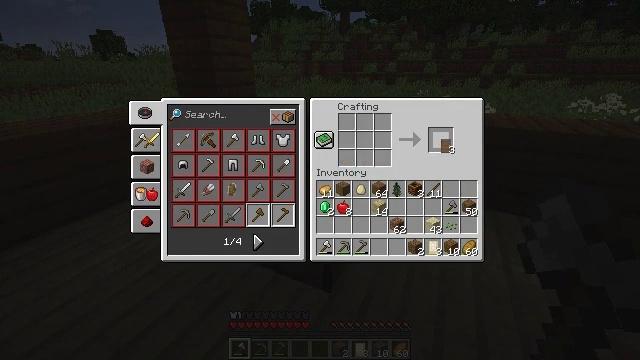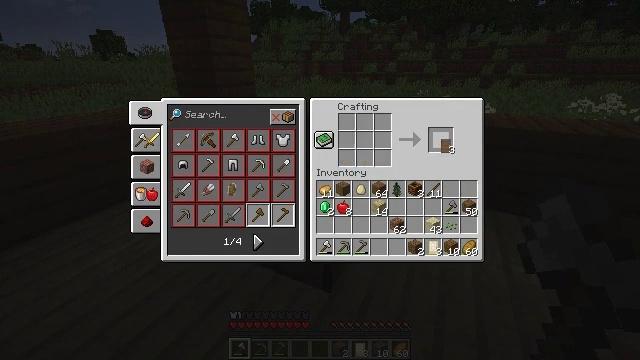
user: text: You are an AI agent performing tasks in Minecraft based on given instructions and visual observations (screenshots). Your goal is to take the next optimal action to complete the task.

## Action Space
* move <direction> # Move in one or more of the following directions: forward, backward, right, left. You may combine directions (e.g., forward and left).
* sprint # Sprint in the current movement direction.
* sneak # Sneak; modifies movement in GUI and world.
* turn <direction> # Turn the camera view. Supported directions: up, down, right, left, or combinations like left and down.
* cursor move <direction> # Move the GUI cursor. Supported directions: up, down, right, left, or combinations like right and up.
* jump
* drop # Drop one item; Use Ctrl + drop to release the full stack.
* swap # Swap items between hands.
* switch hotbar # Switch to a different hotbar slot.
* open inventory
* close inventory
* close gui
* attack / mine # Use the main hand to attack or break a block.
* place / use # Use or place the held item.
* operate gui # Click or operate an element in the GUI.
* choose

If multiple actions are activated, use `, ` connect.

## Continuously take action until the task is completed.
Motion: motion action
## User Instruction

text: Use spruce planks to make a spruce door.
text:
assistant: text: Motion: no_op
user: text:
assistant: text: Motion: no_op